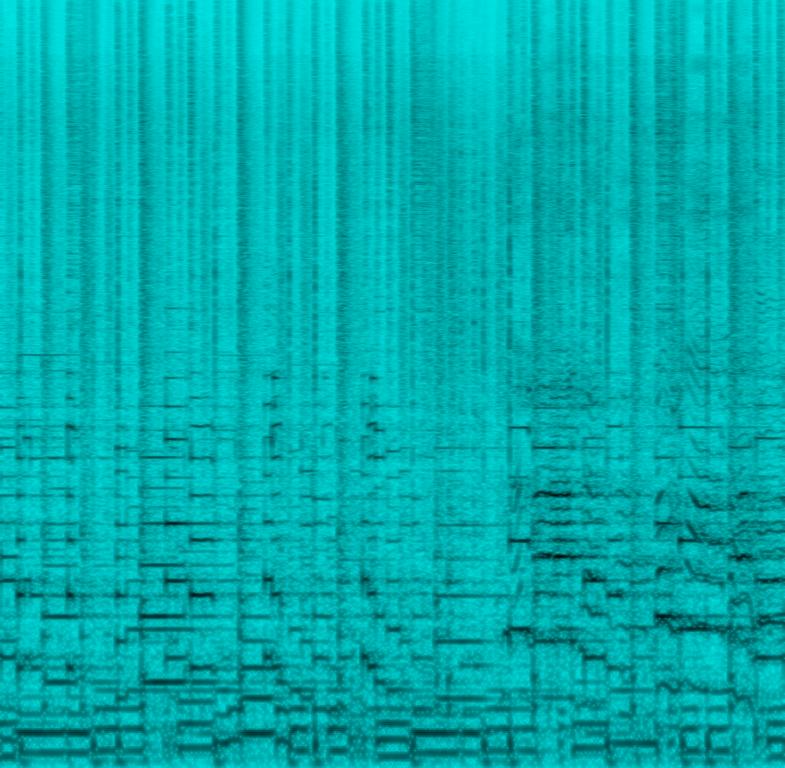
This song is a vocalisation by a female singer. The tempo is medium with an upbeat electronic guitar harmony, funky bass guitar, slick drumming and acoustic guitar accompaniment. The music is simple, engaging, pleasant, melodic, engaging and has a perky groove.